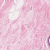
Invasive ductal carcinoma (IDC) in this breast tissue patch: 0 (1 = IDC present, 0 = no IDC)